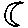
Label: moon